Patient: sex M, age 36
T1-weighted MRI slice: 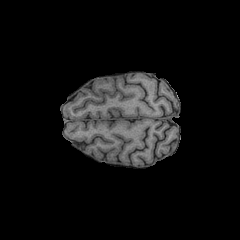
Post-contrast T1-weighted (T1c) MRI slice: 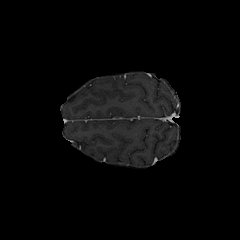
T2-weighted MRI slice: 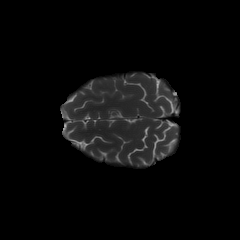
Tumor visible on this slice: no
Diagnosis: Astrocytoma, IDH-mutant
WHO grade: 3